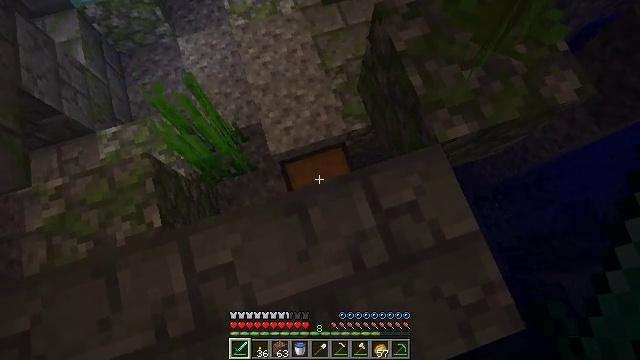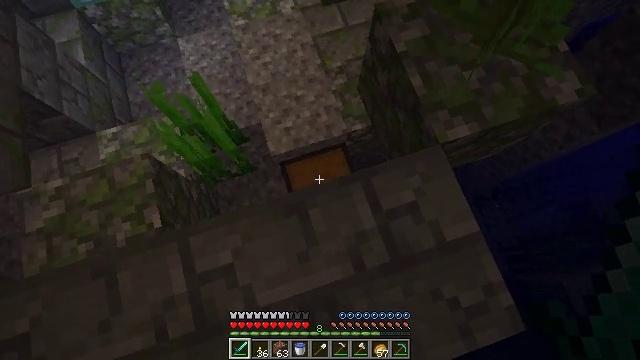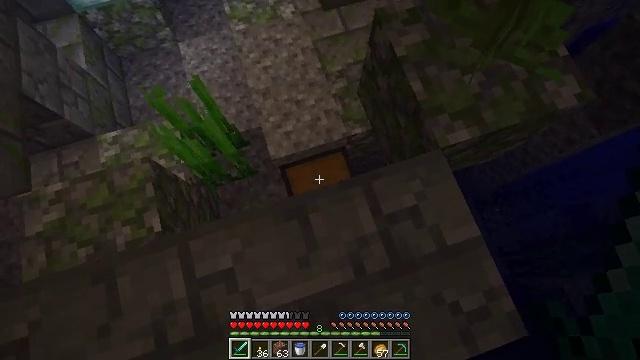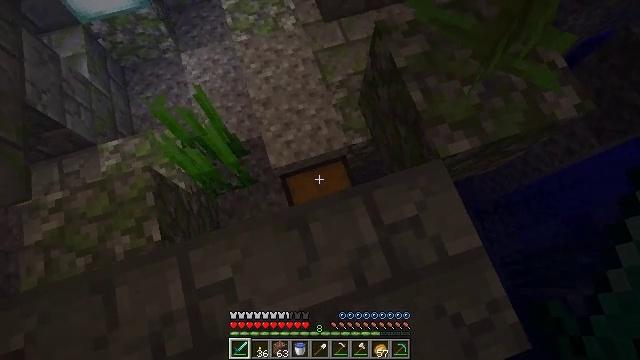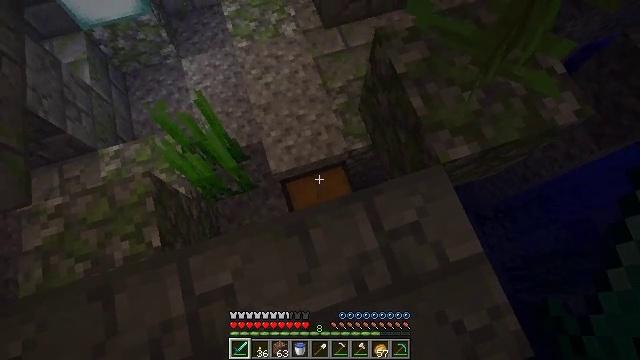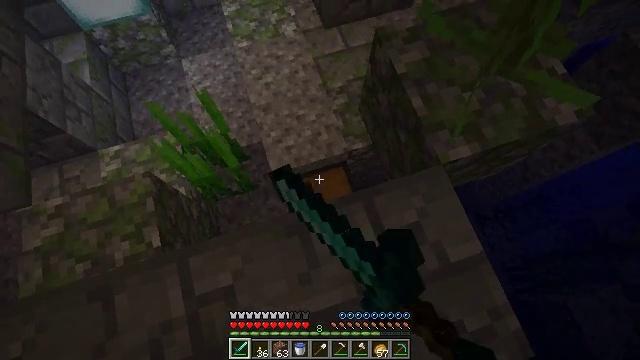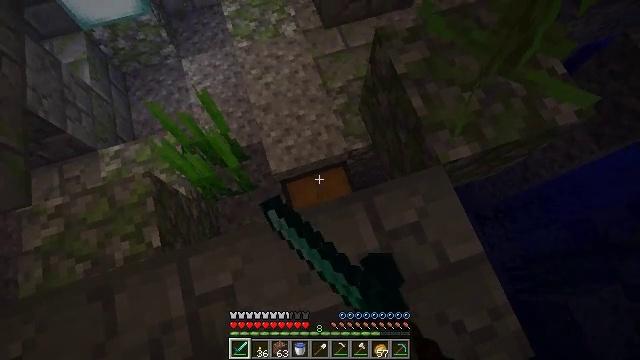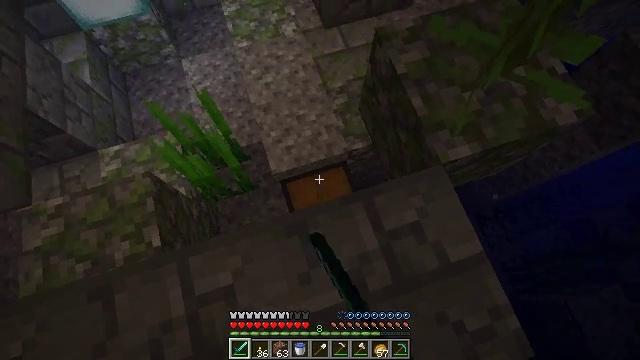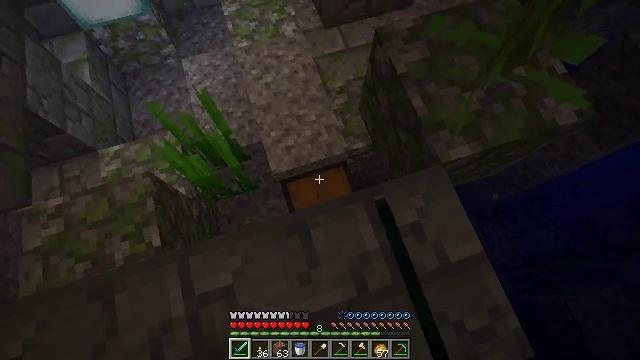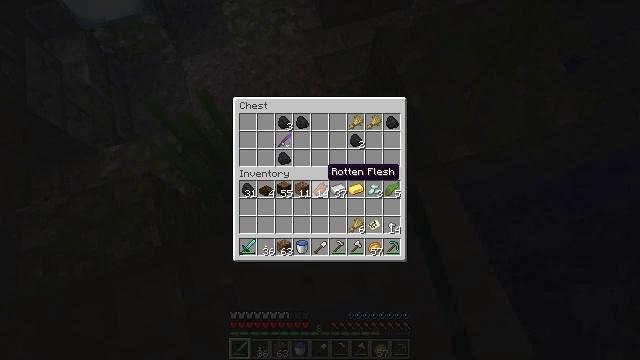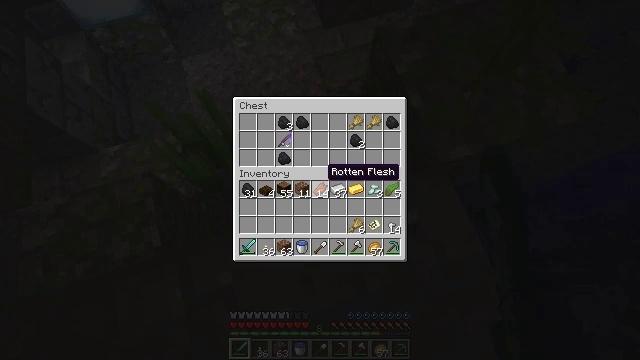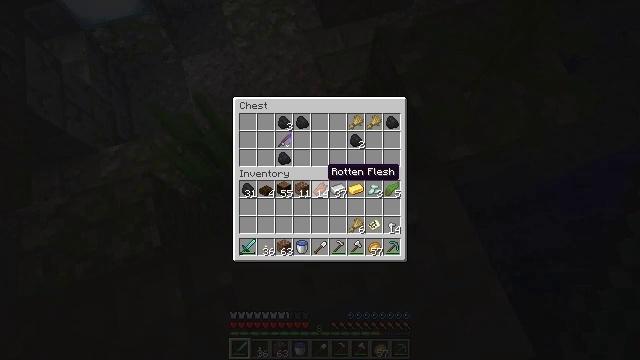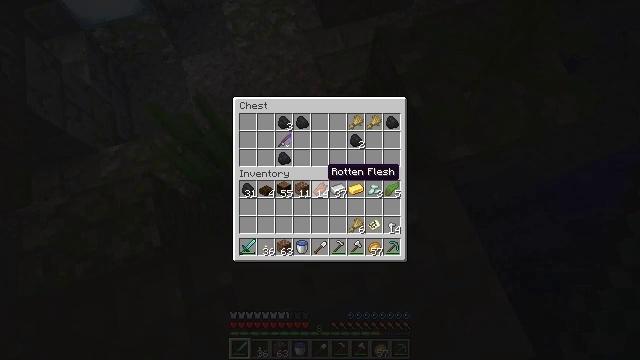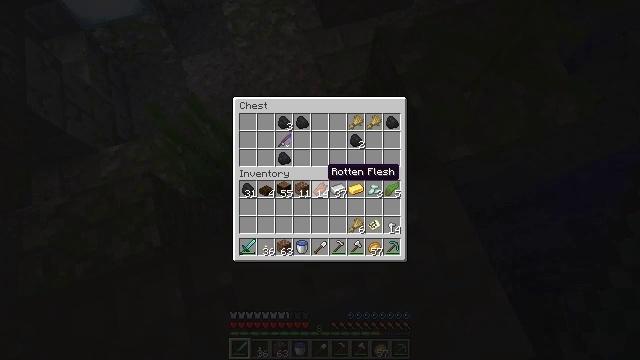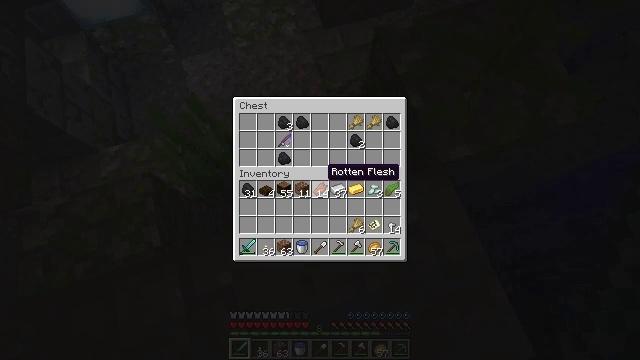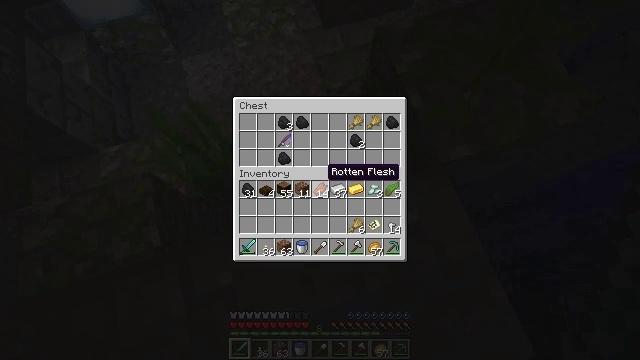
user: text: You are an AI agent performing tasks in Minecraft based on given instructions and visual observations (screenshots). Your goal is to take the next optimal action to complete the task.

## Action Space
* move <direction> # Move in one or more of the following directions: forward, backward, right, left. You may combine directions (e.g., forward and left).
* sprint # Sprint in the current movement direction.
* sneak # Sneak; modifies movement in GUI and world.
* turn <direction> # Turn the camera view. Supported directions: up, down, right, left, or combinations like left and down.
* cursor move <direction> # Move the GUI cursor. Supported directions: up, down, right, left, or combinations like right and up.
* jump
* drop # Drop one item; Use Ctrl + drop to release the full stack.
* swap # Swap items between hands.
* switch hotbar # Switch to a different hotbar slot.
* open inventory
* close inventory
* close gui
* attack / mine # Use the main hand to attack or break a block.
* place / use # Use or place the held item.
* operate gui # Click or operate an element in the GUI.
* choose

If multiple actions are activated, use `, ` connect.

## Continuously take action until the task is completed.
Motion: motion action
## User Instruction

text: Collect the sea lantern for its light.
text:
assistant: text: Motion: no_op
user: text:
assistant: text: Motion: no_op
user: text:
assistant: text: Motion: turn up
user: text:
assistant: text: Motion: use / place
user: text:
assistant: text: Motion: use / place
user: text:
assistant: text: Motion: use / place
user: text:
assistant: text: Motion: no_op
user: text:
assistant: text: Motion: no_op
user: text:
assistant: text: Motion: open gui
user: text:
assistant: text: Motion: no_op
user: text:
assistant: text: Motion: no_op
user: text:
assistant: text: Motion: no_op
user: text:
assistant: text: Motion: no_op
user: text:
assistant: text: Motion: no_op
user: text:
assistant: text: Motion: no_op
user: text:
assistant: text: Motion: no_op
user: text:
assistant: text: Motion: no_op
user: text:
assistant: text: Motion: no_op
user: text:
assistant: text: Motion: no_op
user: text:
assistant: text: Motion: no_op
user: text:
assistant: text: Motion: no_op
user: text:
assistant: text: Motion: no_op
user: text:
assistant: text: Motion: sneak
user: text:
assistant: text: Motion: sneak
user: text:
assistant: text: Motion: sneak
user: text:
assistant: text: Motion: sneak
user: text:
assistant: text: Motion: sneak
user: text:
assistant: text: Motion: sneak, operate gui
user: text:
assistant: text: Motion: sneak, operate gui
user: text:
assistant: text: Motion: sneak